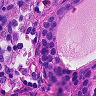
Metastatic tissue present: yes